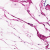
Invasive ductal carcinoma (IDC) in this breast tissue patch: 0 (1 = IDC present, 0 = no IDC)